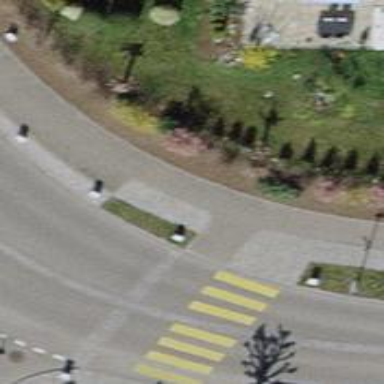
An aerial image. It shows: Block barrier.